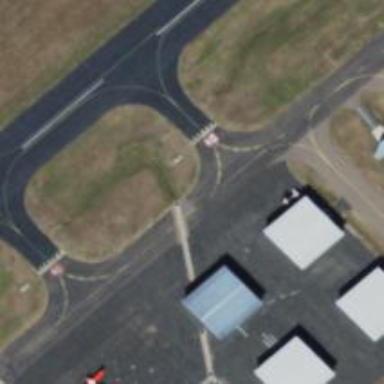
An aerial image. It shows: Image of taxiway at airport.